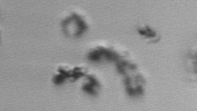
Label: Phaeocystis